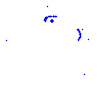
Particle: kaon